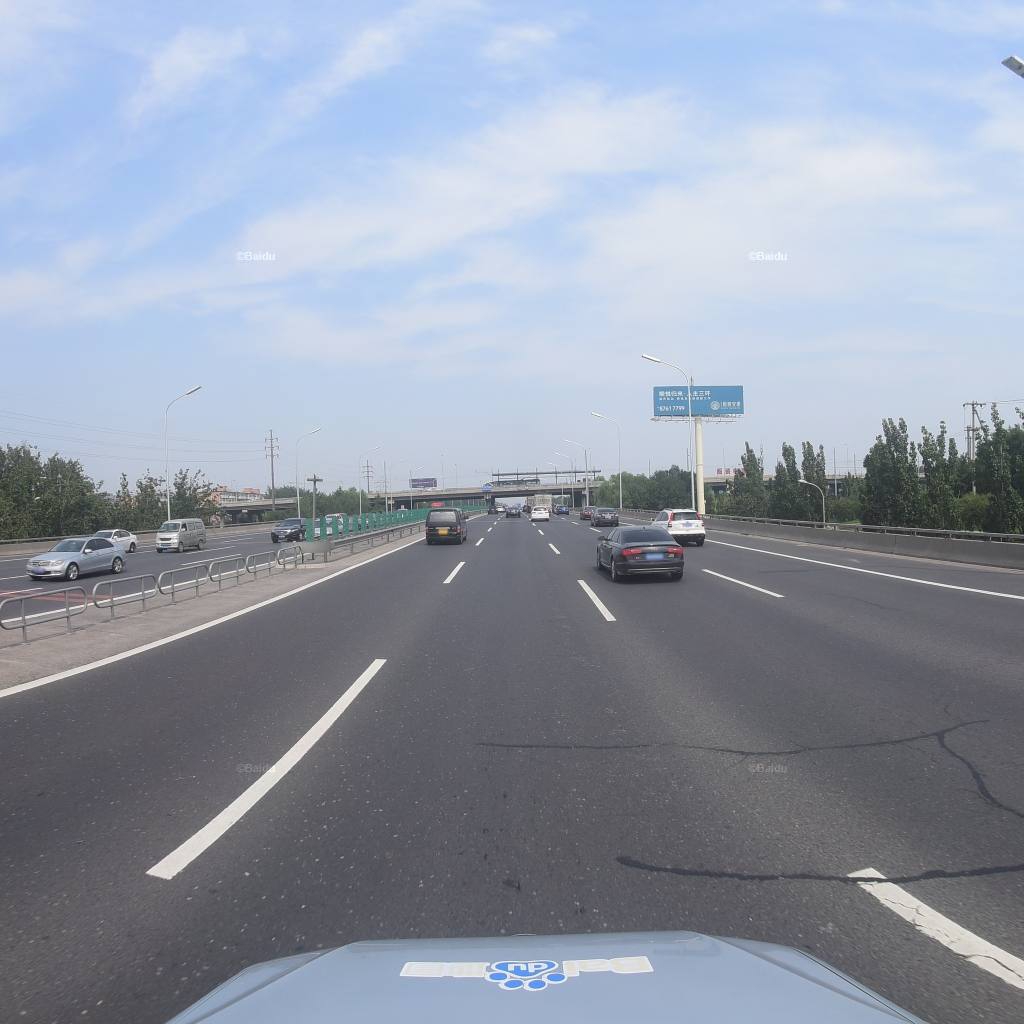
Region: Fengtai
Road damage annotations: longitudinal patch, transverse patch, longitudinal patch, transverse patch